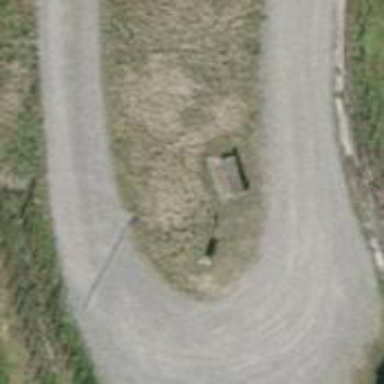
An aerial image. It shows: Bench.